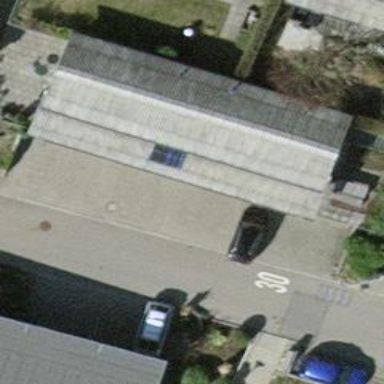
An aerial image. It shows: Small solar photovoltaic panel generator on the roof of building.